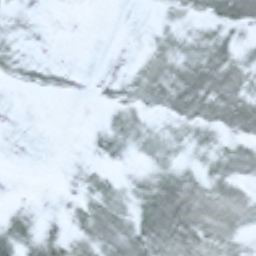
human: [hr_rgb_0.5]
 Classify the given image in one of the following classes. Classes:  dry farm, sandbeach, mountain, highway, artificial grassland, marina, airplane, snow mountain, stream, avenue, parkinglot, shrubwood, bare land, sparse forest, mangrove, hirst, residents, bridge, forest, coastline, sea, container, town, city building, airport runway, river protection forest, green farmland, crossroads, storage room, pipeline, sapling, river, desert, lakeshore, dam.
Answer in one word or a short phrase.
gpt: snow mountain